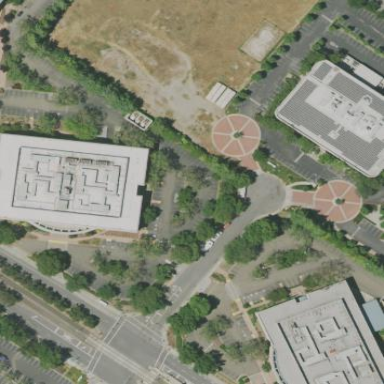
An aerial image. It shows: Office building.